Question: I am trying to accomplish the effect on the text like on the image. If the background was filled with solid color, then there is no problem to get this kind of text via 'css'. But with a gradient background this doesn't work.
Tried to make the text as an image, but result is kind buggy and dummy (text must be text, not image).
How could this kind of effect be achieved?

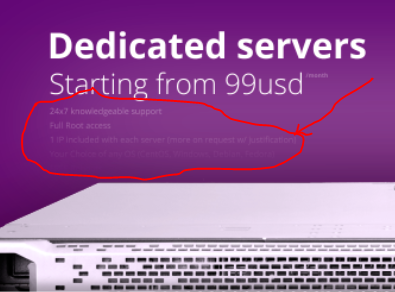
Answer: One solution is to use CSS masks.
Here is an example: <URL>
HTML:
'''
<div id="box">
<div id="box-content">
<h1>Testing</h1>
<h2>This is a test</h2>
Lorem ipsum dolor sit amet, consectetur adipiscing elit. Duis suscipit, metus euismod aliquam pretium, magna ligula rhoncus justo, non feugiat erat lectus ut erat. Donec dictum, magna sit amet euismod commodo, enim erat euismod tellus, sit amet tincidunt est arcu convallis risus. Curabitur at nunc enim. Cras vitae laoreet sem. Morbi nec neque blandit, ullamcorper purus eget, pretium dolor. Phasellus viverra, felis eget porta blandit, nunc lorem hendrerit urna, et sollicitudin est velit eu risus. Suspendisse eget tellus bibendum, commodo velit at, volutpat ipsum. Mauris sollicitudin velit ut ligula hendrerit pulvinar. In pellentesque nisl sem, a hendrerit ipsum tincidunt eget. Ut convallis ultricies arcu, ac imperdiet urna ultrices eu. Etiam nisl orci, vulputate et varius quis, placerat sed enim. Proin vitae posuere mi, vel fringilla nibh. Donec nec risus non dolor faucibus ornare eget nec nisl. Cras suscipit, sapien ut blandit pretium, erat lectus tristique risus, faucibus aliquam urna ipsum sed diam.
</div>
</div>
<svg width="0" height="0">
<defs>
<linearGradient id="gradient" x1="0" y1="0" x2 ="0" y2="100%">
<stop stop-color="white" offset="0.2"/>
<stop stop-color="black" offset="1"/>
</linearGradient>
<mask id="gradientMask" maskUnits="objectBoundingBox" maskContentUnits="objectBoundingBox">
<rect width="1" height="1" fill="url(#gradient)" />
</mask>
</defs>
</svg>
'''
CSS:
'''
#box {
padding: 10px;
width: 500px;
height: 300px;
background: -moz-linear-gradient(right, #37b8d4, #4d37d4);
background: linear-gradient(to right, #37b8d4, #4d37d4);
font-family: 'Helvetica', sans-serif;
color: #fff;
line-height: 150%;
}
#box-content {
width: 100%;
height: 100%;
overflow: hidden;
-webkit-mask-image: linear-gradient(to bottom, black 20%, rgba(0, 0, 0, 0));
mask: url(#gradientMask);
}
'''
It uses the CSS <URL>.
See the HTML5 Rocks article on <URL>.
Another option is the one suggested by @amol. If you don't have very many lines of text like the reference image, you could place the first line's text in a <div> with class "first-line", the second line's text in a <div> with class "second-line", etc. Then, use rgba() to gradually fade out the lines of text:
<URL>
The advantage of the rgba() approach is wide browser support (Chrome, Firefox, Safari, Internet Explorer 9+, and Opera 10+):
<URL>